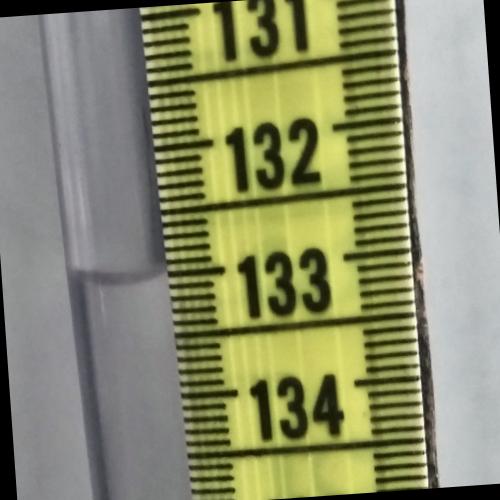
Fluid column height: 133.0 cm